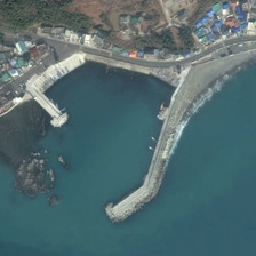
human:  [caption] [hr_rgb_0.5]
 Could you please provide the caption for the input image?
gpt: An empty port is close to many buildings and green trees.

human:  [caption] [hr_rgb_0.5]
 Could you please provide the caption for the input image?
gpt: There are many buildings and some green trees near the airport.

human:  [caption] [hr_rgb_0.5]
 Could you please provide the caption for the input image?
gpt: And Y- sago port. There are boats around

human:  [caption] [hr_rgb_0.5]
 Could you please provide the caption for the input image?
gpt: Y-shaped port. Is that right? Isn't there a boat nearby

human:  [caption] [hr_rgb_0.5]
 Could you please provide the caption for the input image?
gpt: There is a Y-shaped harbor boat